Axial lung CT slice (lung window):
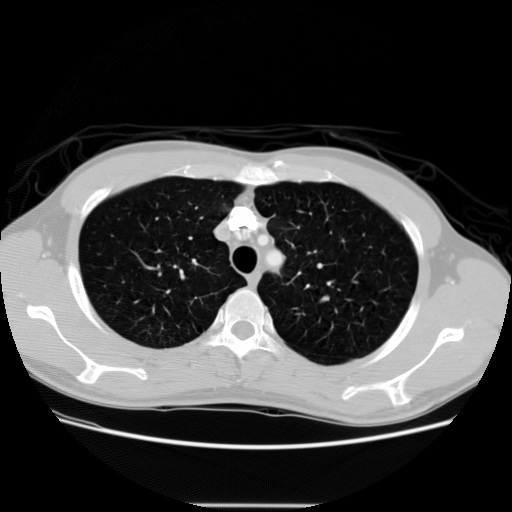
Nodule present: no